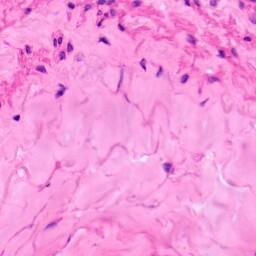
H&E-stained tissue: Lung